Question: Hi i wanted to create a view exactly like this.
Once the item in a list view is clicked, a spinner with radio buttons should open.
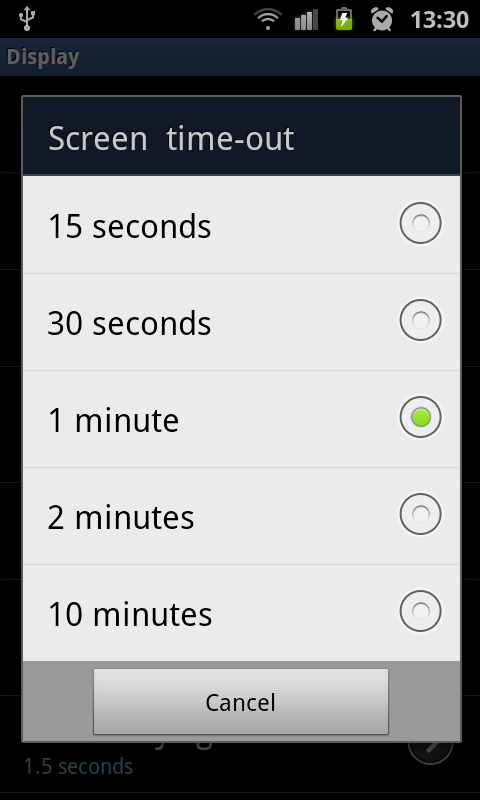
Answer: If you want to display a spinner for every list item clicked in ListView. Its possible with 'AlertDialog'.
Try to create the alert dialog with radio buttons by using <URL>
and try this block
'''
list.setOnItemClickListener(new OnItemClickListener() {
public void onItemClick(AdapterView<?> arg0,
View arg1, int position, long arg3)
{
AlertDialogView();
}
}
'''
And the code for will be like this
'''
private void AlertDialogView()
{
final CharSequence[] items = {"15 secs", "30 secs", "1 min", "2 mins"};
AlertDialog.Builder builder = new AlertDialog.Builder(ShowDialog.this);
builder.setTitle("Alert Dialog with ListView and Radio button");
builder.setIcon(R.drawable.icon);
builder.setSingleChoiceItems(items, -1, new DialogInterface.OnClickListener() {
public void onClick(DialogInterface dialog, int item) {
Toast.makeText(getApplicationContext(), items[item], Toast.LENGTH_SHORT).show();
}
});
builder.setPositiveButton("Yes",
new DialogInterface.OnClickListener() {
public void onClick(DialogInterface dialog, int id) {
Toast.makeText(ShowDialog.this, "Success", Toast.LENGTH_SHORT).show();
}
});
builder.setNegativeButton("No",
new DialogInterface.OnClickListener() {
public void onClick(DialogInterface dialog, int id) {
Toast.makeText(ShowDialog.this, "Fail", Toast.LENGTH_SHORT).show();
}
});
AlertDialog alert = builder.create();
alert.show();
}
'''